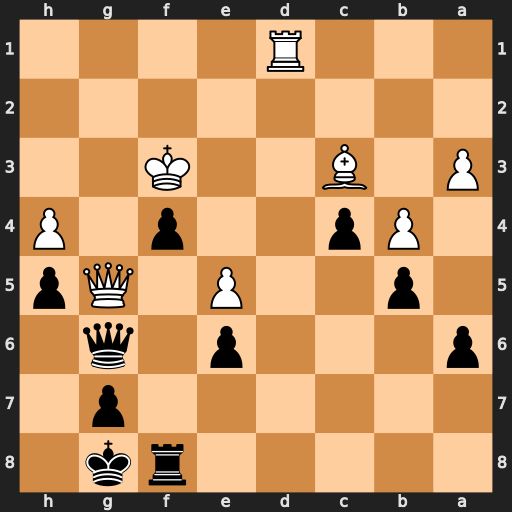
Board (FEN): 5rk1/6p1/p3p1q1/1p2P1Qp/1Pp2p1P/P1B2K2/8/3R4
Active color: b
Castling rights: -
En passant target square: -
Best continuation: Qc2 Rd7 Qxc3+